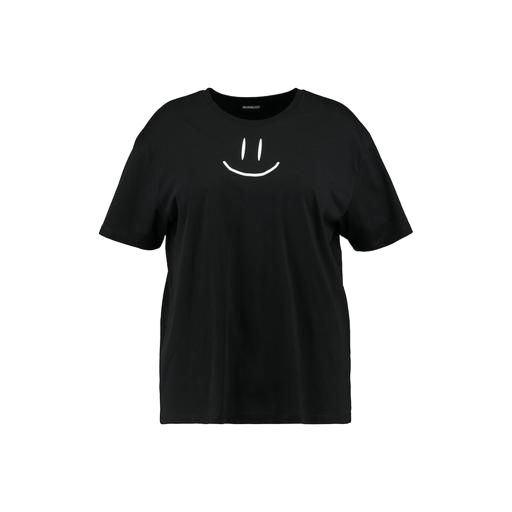
black plus size printed t-shirt only macy, graphic t-shirt, mid t-shirt, white background